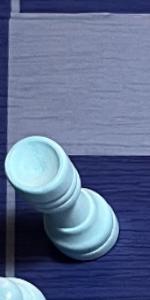
Label: Rook_White